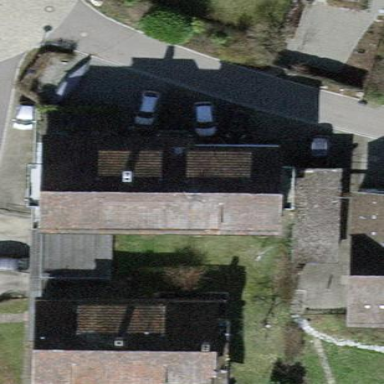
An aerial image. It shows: Gabled roofed house.